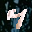
Label: 7